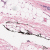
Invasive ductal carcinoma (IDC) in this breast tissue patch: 0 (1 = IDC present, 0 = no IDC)